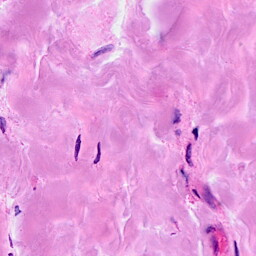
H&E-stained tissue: Breast